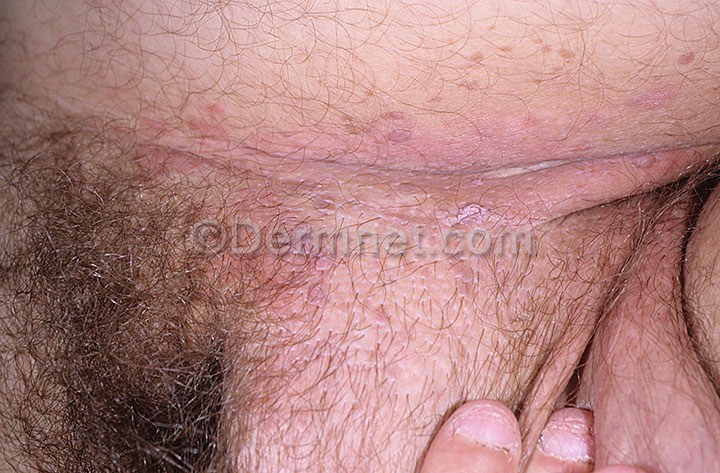
Disease: Tinea Ringworm Candidiasis and other Fungal Infections